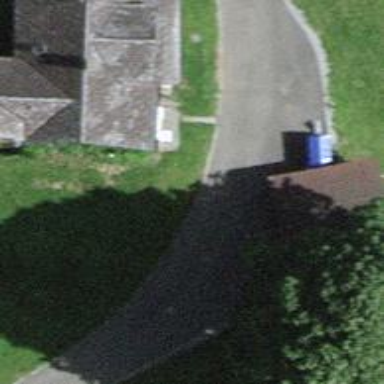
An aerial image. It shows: Driveway with fine gravel surface.